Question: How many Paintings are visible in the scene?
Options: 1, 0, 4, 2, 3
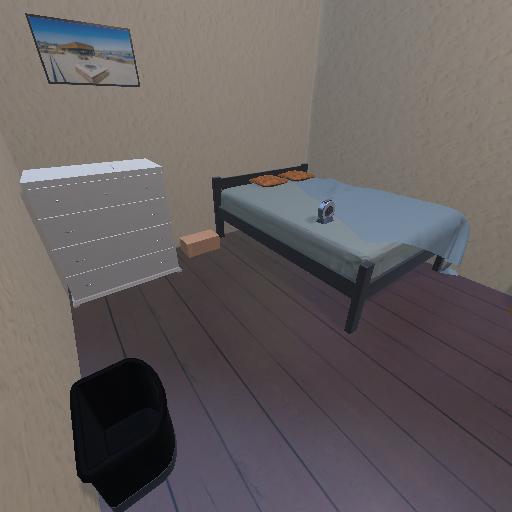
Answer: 1